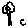
Label: flower